Field crop: tomato
Growth stage: 2
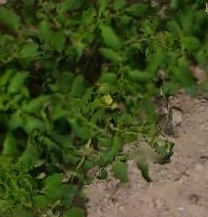
Species: tomato